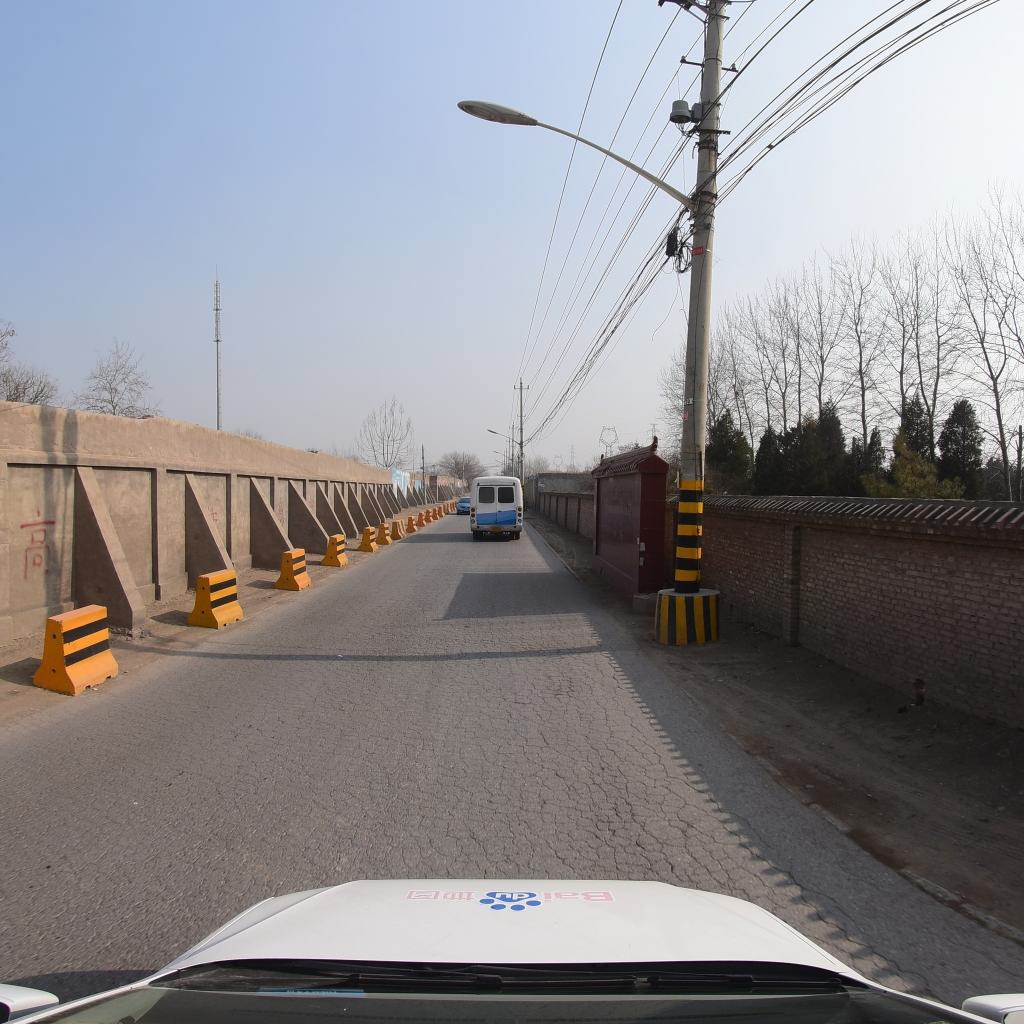
Region: Fengtai
Road damage annotations: alligator crack